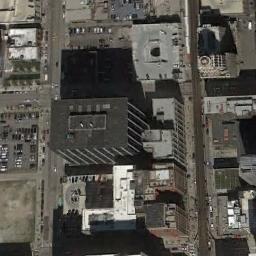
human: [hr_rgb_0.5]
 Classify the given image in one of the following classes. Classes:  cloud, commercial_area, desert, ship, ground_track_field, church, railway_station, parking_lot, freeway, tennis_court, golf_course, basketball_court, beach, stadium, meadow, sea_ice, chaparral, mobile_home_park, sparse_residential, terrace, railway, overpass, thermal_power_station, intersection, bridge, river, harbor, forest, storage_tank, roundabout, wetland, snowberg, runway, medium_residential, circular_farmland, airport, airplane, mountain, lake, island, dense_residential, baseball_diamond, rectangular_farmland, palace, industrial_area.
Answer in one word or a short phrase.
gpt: commercial_area